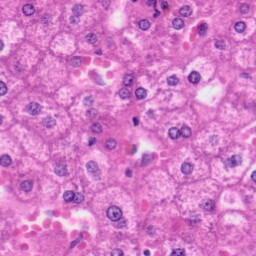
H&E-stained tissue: Liver